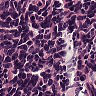
Metastatic tissue present: no